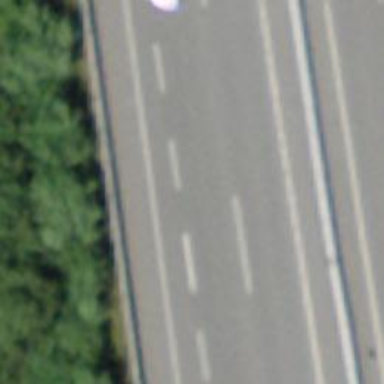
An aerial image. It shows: Asphalt motorway.